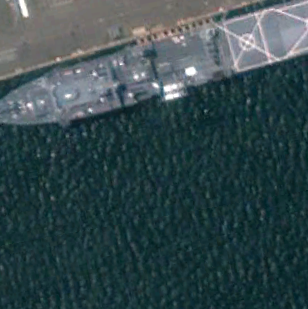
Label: combat